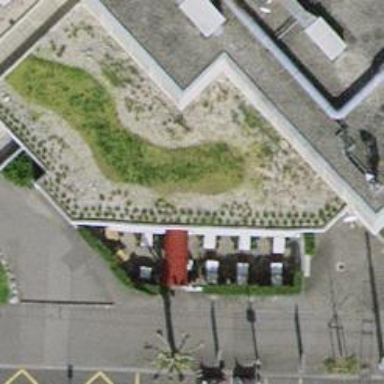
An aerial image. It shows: Restaurant.